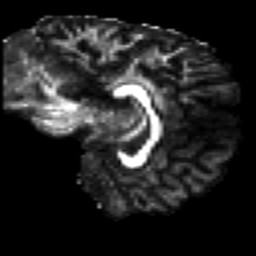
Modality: FA
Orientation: sagittal
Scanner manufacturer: siemens
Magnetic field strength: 3 T
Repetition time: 7.8 s
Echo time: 0.09 s